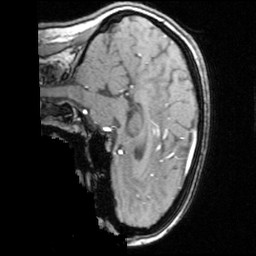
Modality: angio
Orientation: sagittal
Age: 29
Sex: female
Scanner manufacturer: siemens
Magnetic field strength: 3 T
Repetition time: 0.025 s
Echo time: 0.00334 s